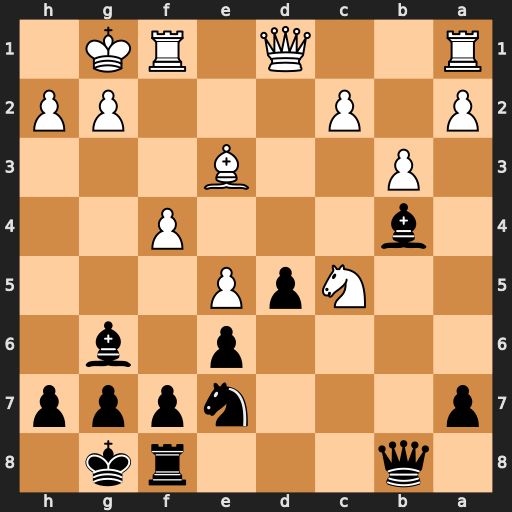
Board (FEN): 1q3rk1/p3nppp/4p1b1/2NpP3/1b3P2/1P2B3/P1P3PP/R2Q1RK1
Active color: b
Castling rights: -
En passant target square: -
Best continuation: Qb6 c3 Bxc5 Bxc5 Qxc5+